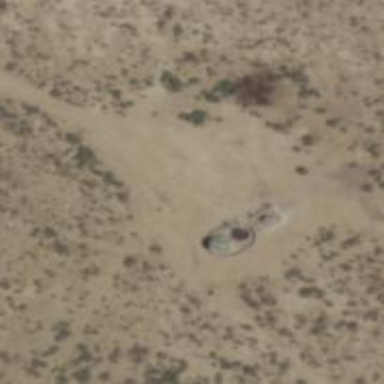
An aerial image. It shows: Storage tank with man-made structure.